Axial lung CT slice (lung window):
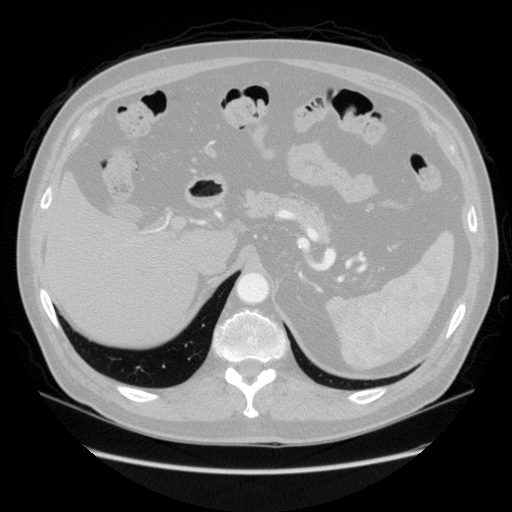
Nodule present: no